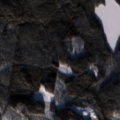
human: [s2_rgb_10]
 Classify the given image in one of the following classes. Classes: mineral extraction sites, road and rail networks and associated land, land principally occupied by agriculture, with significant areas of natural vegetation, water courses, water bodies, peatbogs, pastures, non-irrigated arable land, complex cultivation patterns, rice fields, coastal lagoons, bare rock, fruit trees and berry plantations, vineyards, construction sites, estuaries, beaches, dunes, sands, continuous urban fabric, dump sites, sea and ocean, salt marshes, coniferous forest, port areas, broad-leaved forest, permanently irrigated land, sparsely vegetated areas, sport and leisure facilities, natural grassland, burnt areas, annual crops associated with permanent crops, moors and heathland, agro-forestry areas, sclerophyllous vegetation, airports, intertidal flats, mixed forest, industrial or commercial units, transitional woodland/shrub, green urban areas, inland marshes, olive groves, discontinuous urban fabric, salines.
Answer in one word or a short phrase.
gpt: coniferous forest, mixed forest